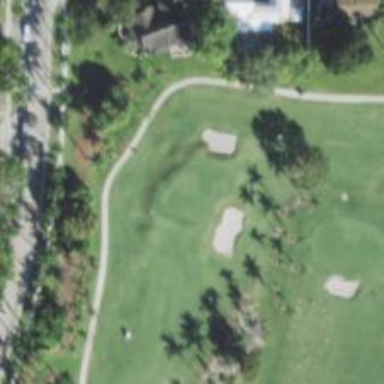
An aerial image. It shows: View of golf hole.